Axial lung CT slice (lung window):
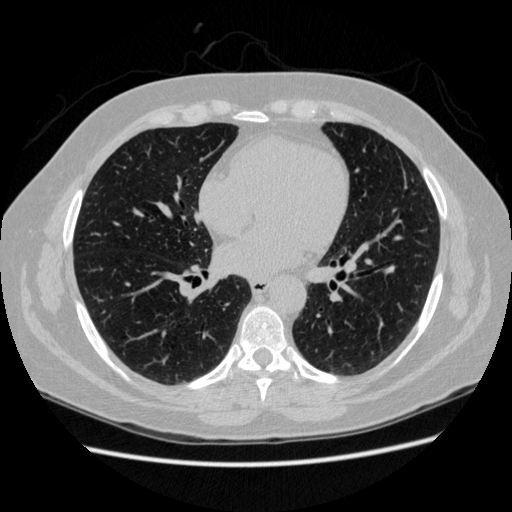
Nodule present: no